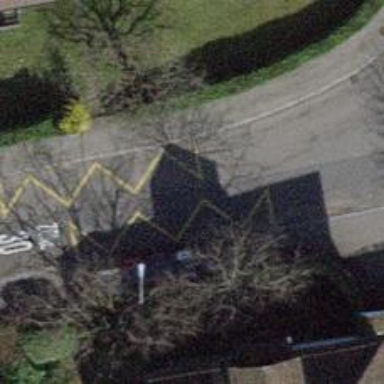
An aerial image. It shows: Public transport stop position.